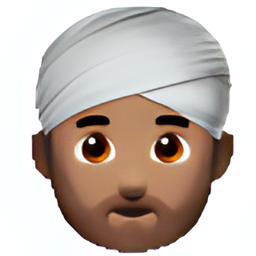
Name: man with turban
Emoji: 👳🏽
Group: People & Body
Sub-group: person-role